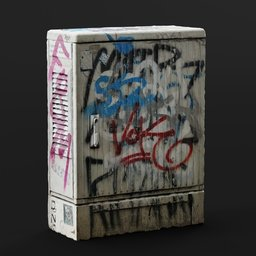
Label: electronics